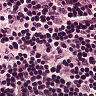
Metastatic tissue present: no